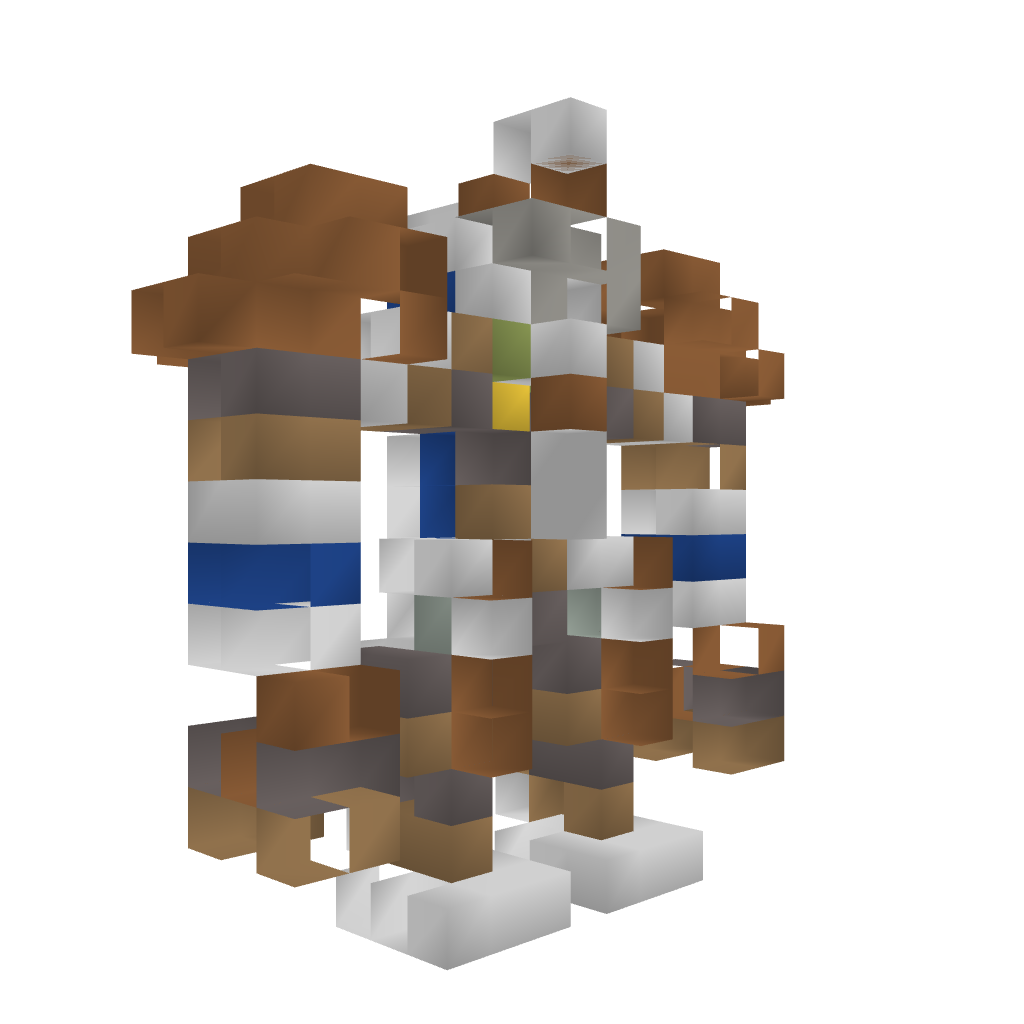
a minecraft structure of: Mech_1